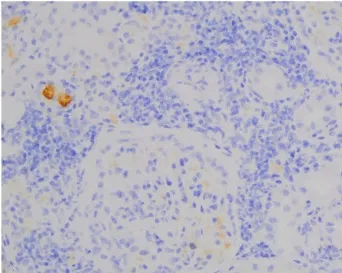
(E) Second kidney biopsy. Immunohistochemistry reveals a significant reduction of IgA reactivity in glomeruli (200x).
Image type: pathology (immunostaining)